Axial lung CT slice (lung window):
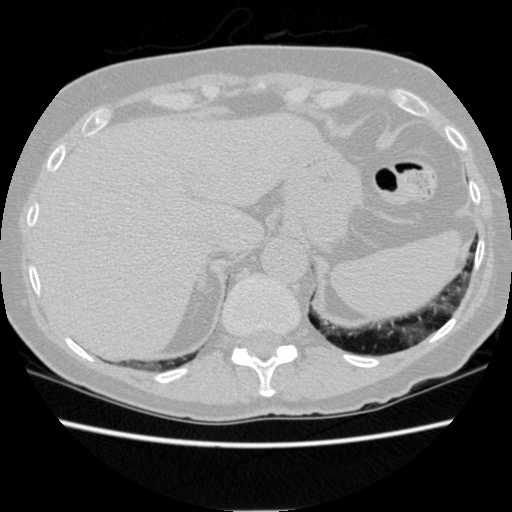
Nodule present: no